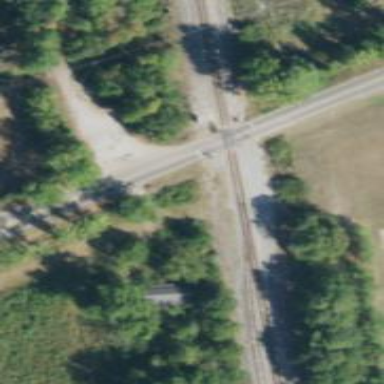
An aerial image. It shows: Level crossing with lights at railway intersection.